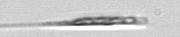
Label: Rhizosolenia